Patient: sex F, age 43
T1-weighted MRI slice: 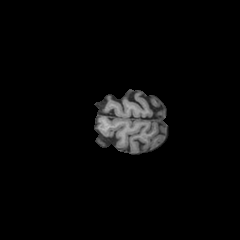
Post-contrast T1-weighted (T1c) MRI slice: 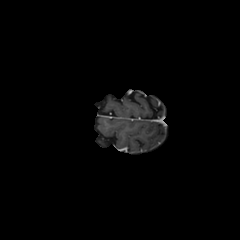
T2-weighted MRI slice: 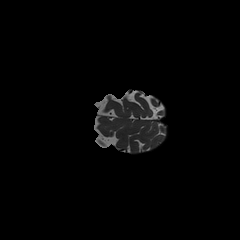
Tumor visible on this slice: no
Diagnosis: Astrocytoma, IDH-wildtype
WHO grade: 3